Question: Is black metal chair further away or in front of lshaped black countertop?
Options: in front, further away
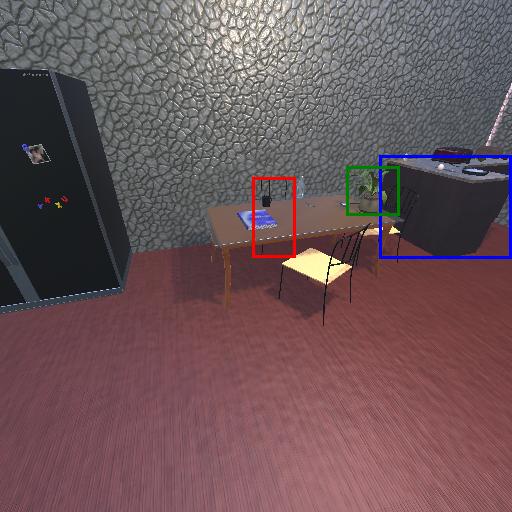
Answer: in front